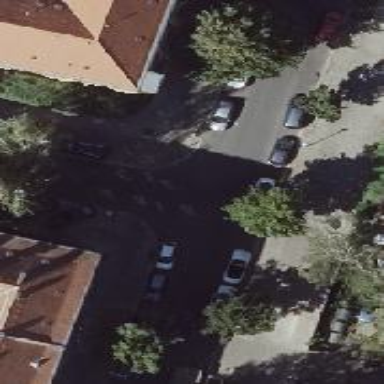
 with parking on the left and half on the kerb on the right."